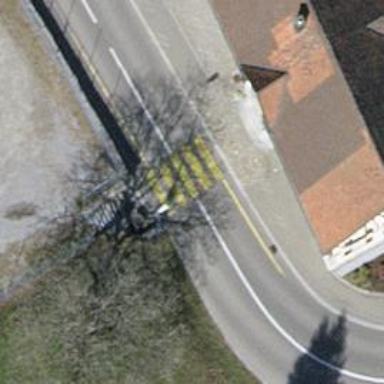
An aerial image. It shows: Uncontrolled zebra crossing on the road.